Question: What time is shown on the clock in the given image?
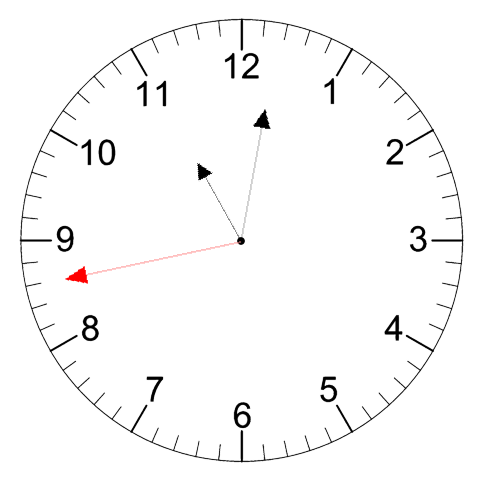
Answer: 11:01:43